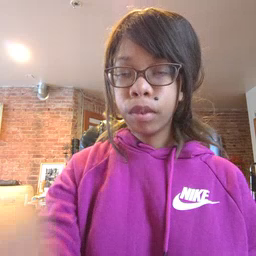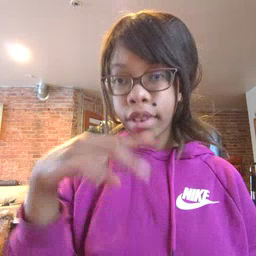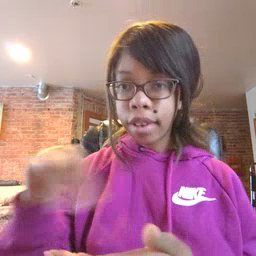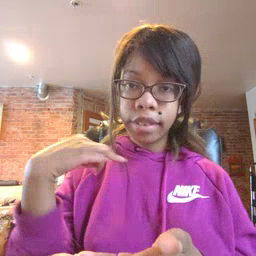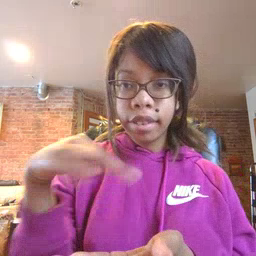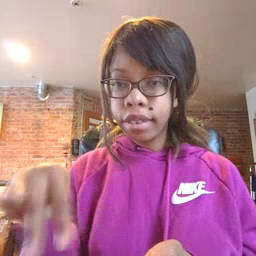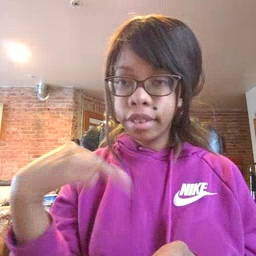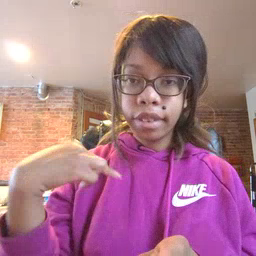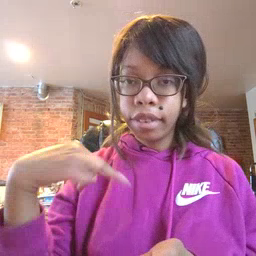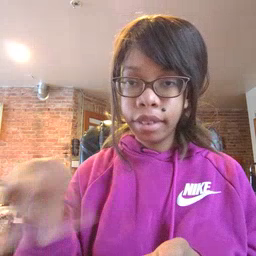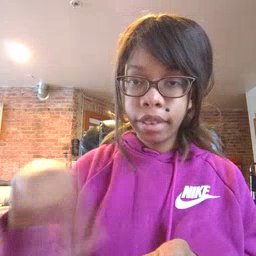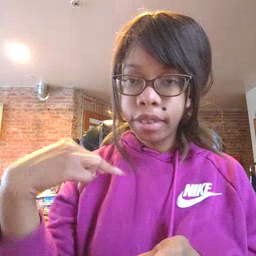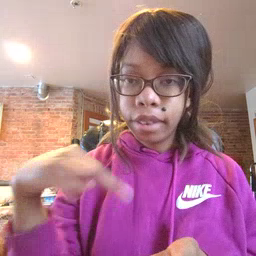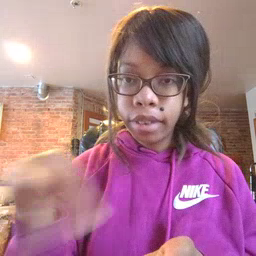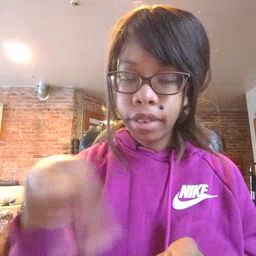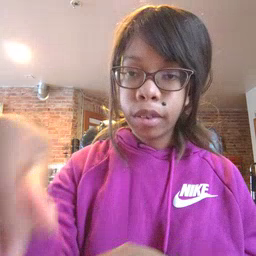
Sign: dance